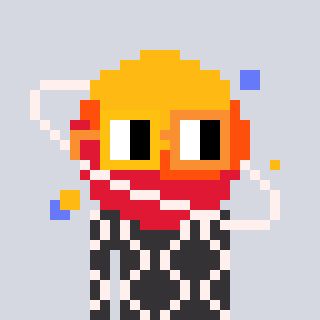
a pixel art character with square yellow and orange glasses, a saturn-shaped head and a grayscale-colored body on a cool background